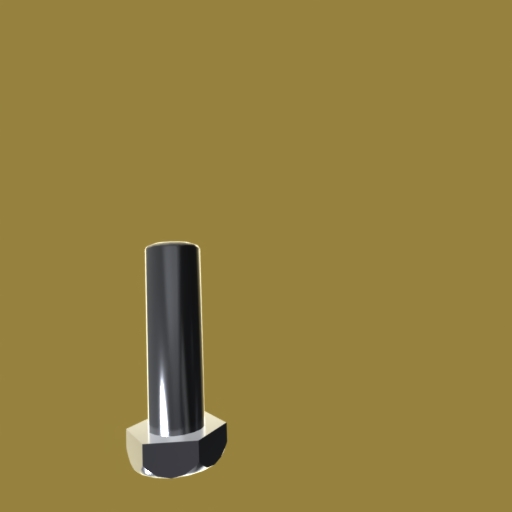
Label: bolt